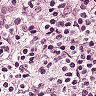
Metastatic tissue present: no